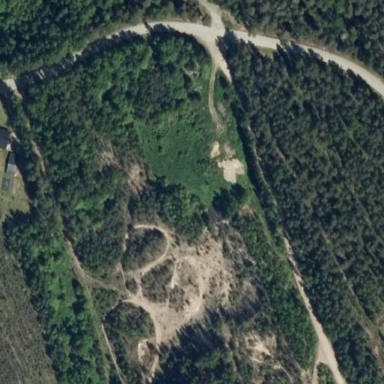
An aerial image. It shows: Quarry area.